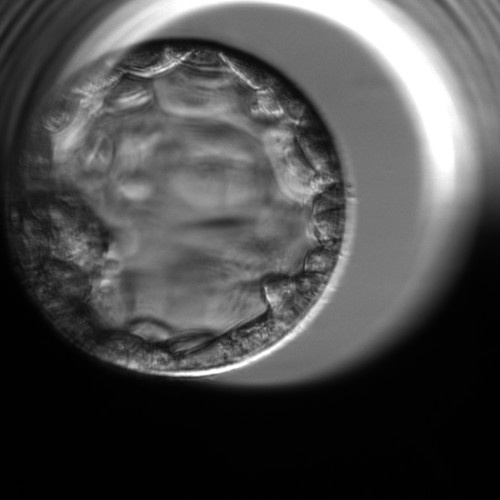
Embryo quality: good